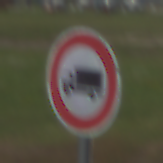
Verkehrszeichen: VerbotFuerKraftfahrzeugeUeberDreiKommaFuenfTonnen
Umgebung: Outdoor, Special
Tageszeit: MorningAfternoon
Wetter: Clear
Licht: Natural
Jahreszeit: NotSpecified
Kontrast: HighContrast